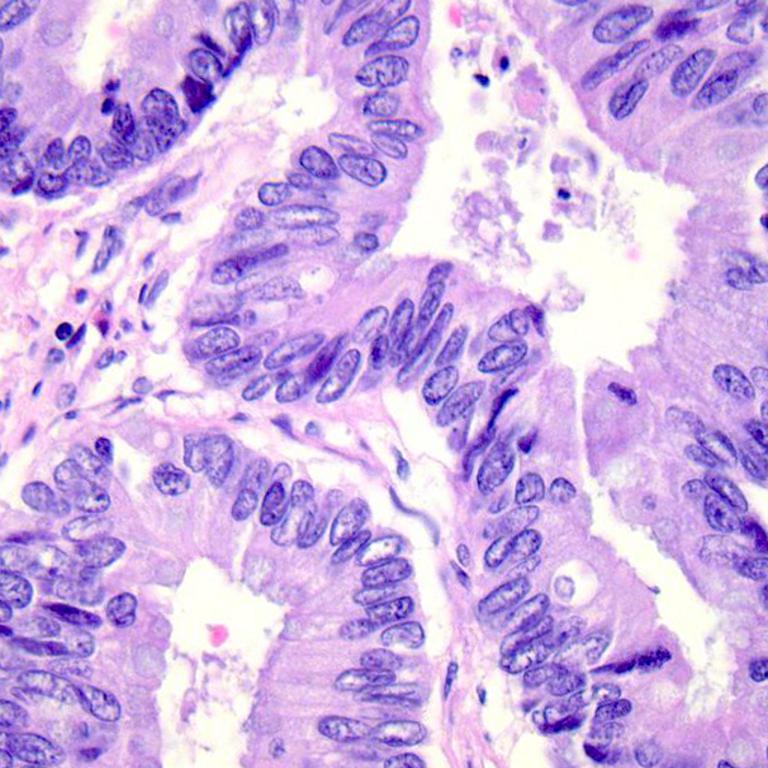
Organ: colon
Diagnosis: adenocarcinomas